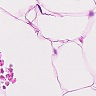
Metastatic tissue present: no